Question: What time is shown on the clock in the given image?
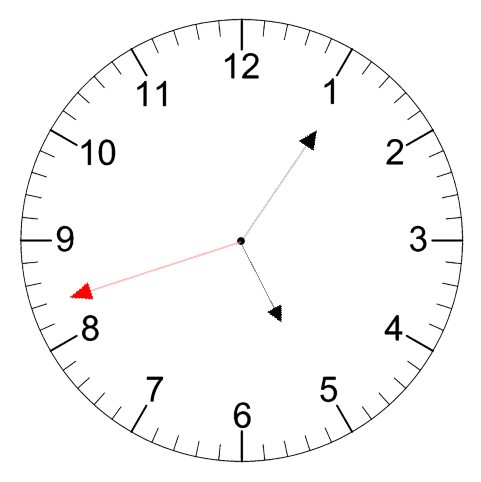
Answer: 05:05:42